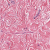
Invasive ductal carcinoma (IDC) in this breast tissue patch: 0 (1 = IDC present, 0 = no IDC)